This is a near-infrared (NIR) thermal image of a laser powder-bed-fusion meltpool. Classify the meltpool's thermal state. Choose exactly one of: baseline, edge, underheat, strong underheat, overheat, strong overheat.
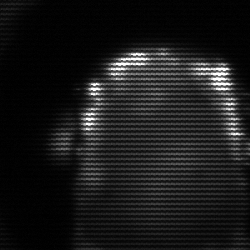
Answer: baseline